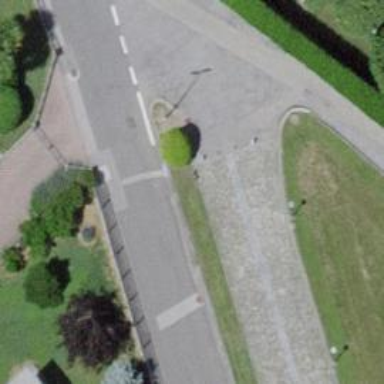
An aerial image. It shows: Bollard.